Interaction volume radius: 5 \u00c5
Interaction volume height: 10 \u00c5
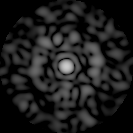
Disorder parameter: 0.8865